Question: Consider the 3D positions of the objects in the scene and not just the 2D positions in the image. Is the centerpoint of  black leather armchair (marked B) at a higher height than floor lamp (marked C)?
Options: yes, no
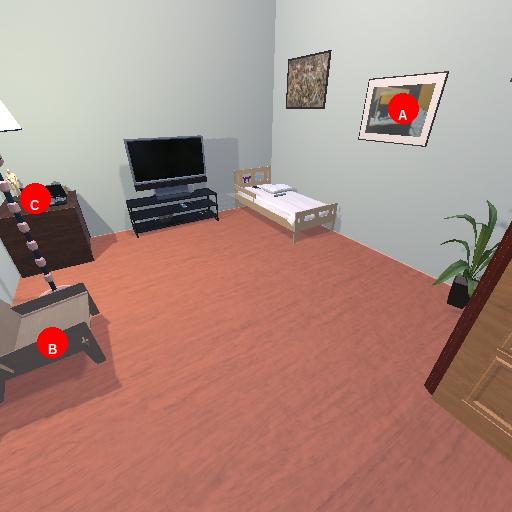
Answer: yes